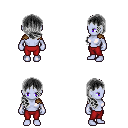
a pixel art fantasy rpg character, female body template, dark elf, purple skin, leather shoulder armor, red pants, gray right-swept hairstyle, four views (front, back, left, right), 2x2 character sprite sheet, small pixel art, hard edges, no anti-aliasing